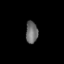
Tissue: lung
Cell type: Endothelial cells
Senescence score: 0.6054
Nuclear area (px): 262
Mean DAPI intensity: 107.038